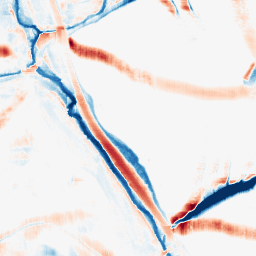
Category: morphological
Decomposition family: morphological_square
Decomposition parameters: operation: average
size: 20
Upsampling method: quintic
Upsampling parameters: scale: 2
Upsampling scale: 2